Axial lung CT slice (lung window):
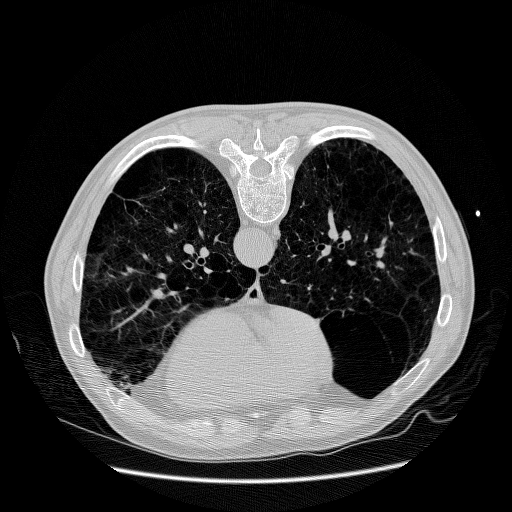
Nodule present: no